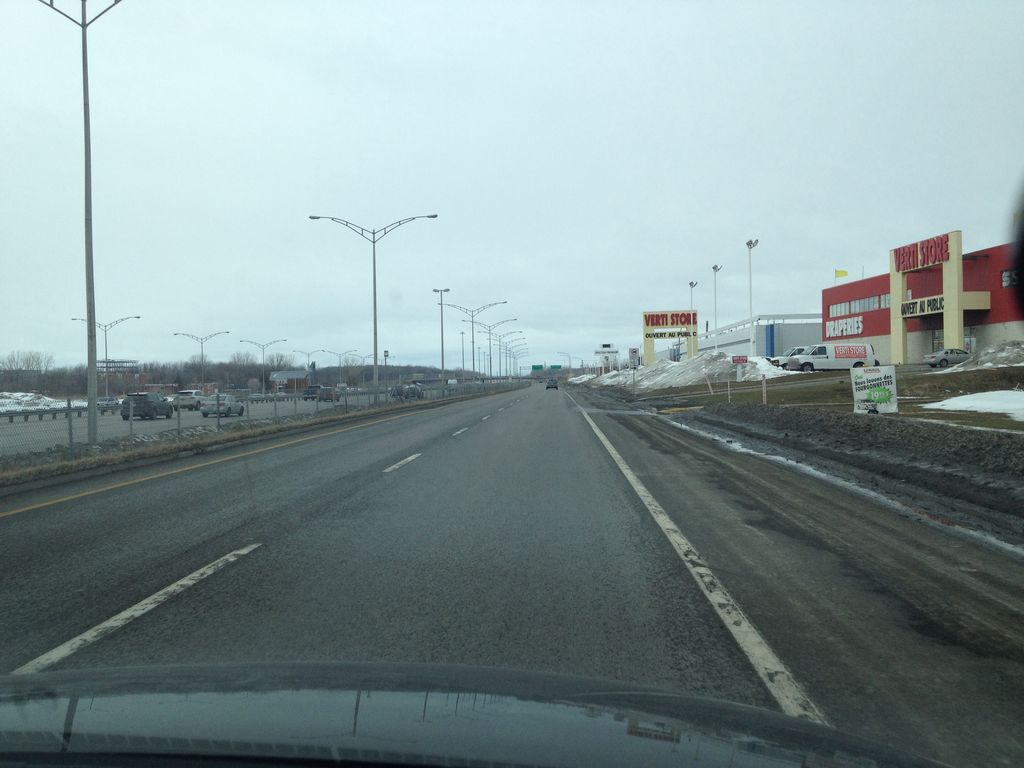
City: montreal